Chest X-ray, AP view. Patient: 55 years old, sex F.
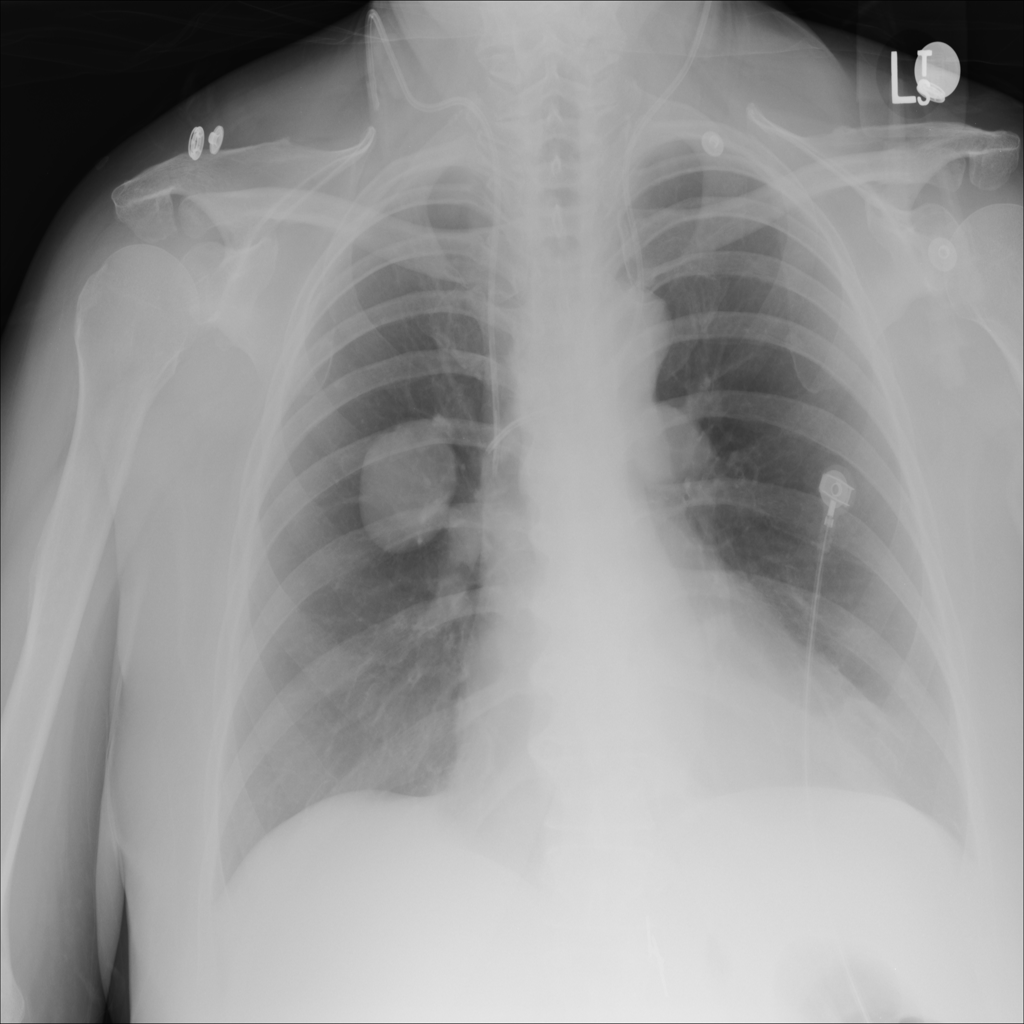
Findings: Mass